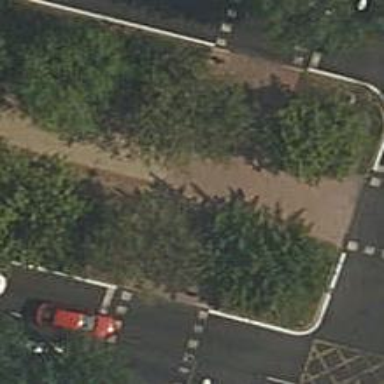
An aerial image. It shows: Footway with zebra crossing.